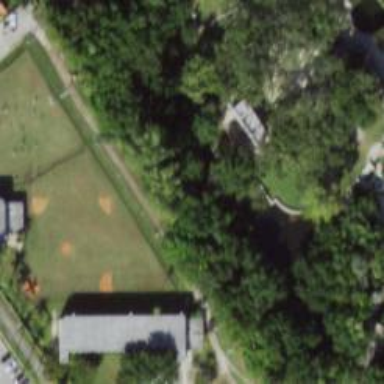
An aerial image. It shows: Baseball pitch for leisure and sports activities.